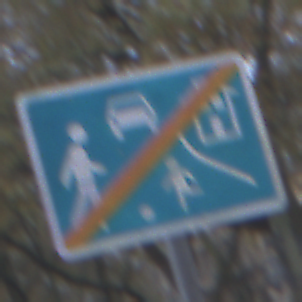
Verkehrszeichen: EndeVerkehrsberuhigterBereich
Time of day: SunriseSunset
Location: Outdoor (Urban)
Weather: PartlyCloudy
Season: NotSpecified
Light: Natural